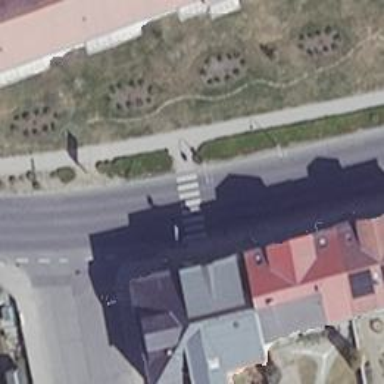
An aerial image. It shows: Footway with zebra crossing.